Question: I'm currently trying to implement an introductory (tutorial) section in my application and I would like to give users the option to view it at any time. The main part of my app is made of UIViewController XIB files ('ViewController_iPhone.xib', 'ViewController_iPad.xib') and for the purpose of my introductory views I found it easier to work with Storyboards. So in a quick summary: I am attempting to switch from the main ViewController (XIB) to the starting ViewController within the Storyboard, depending on the device type -> this all begin upon a UIButton tap.
Within my Storyboard I have assigned individual Storyboard ID's so whether it be an iPad, iPhone or iPhone-4inch, it would load the proper view:
Storyboard ID's: '3-Slide1' (iPad), '4-Slide1' (iPhone), '5-Slide1' (iPhone-4inch).

Here is the button code within
'''
NSString *nibName;
if (UI_USER_INTERFACE_IDIOM() == UIUserInterfaceIdiomPad) {
nibName = @"3-Slide1";
} else {
if ([UIScreen mainScreen].bounds.size.height == 480.0) {
nibName = @"4-Slide1";
} else {
nibName = @"5-Slide1";
}
}
IntroViewController *introViewController = [self.storyboard instantiateViewControllerWithIdentifier:nibName];
[self presentViewController:introViewController animated:YES completion:nil];
'''
'''
Terminating app due to uncaught exception 'NSInvalidArgumentException', reason:
'Application tried to present a nil modal view controller on target
<ViewController: 0x20865170>.
'''
Why is this error appearing?
Note: there are plenty of posts with the same general SIGABRT error but all seem to have different issues.
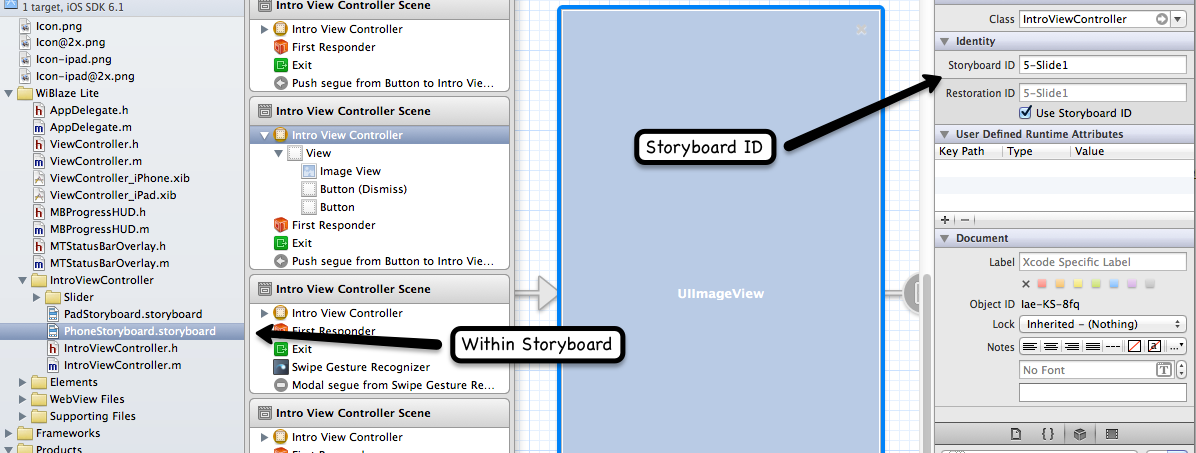
Answer: Why is there a segue leading from your view controller to the info view controller if you are pushing it modally.
I would simply make separate segues to the view controllers (one will be in a different storyboard file, anyway), name the segues and use your logic to determine the correct segue. Then use 'performSegueWithIdentifier:' rather than 'instantiateViewControllerWithIdentifier'.